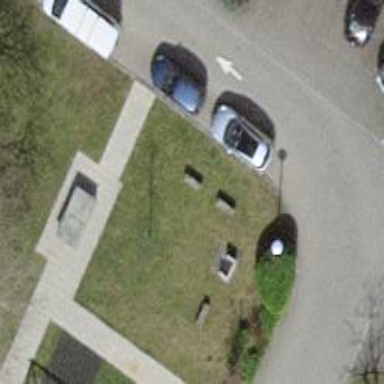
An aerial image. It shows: Concrete bench.